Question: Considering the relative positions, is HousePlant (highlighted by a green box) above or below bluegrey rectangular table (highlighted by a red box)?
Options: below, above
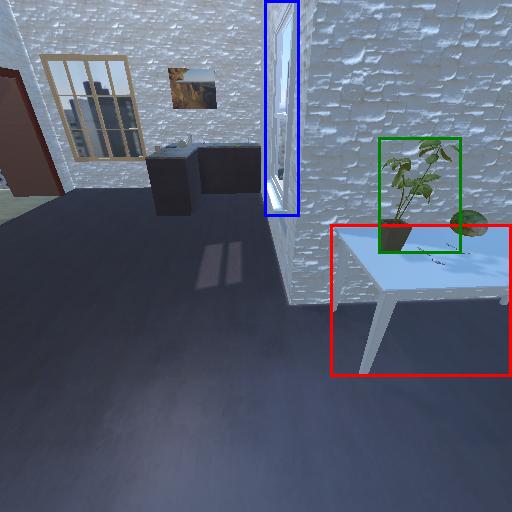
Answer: below